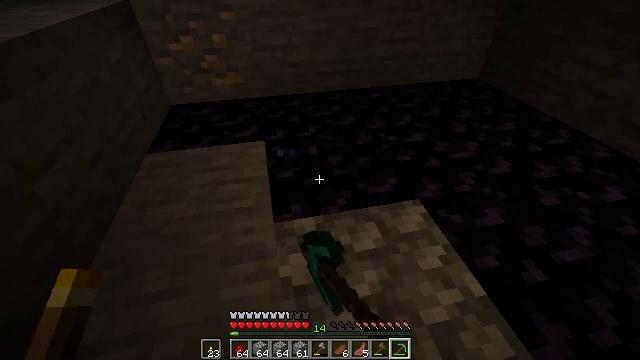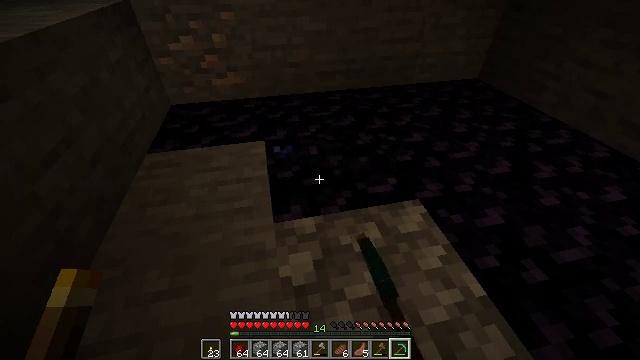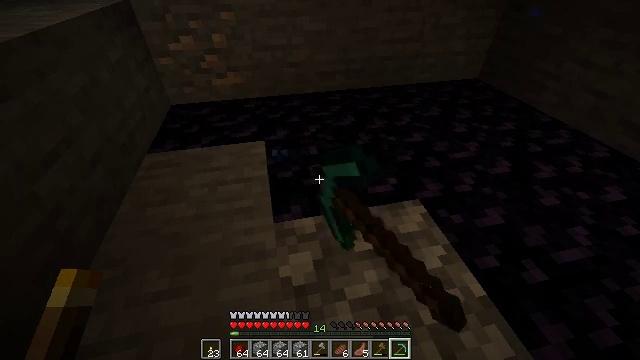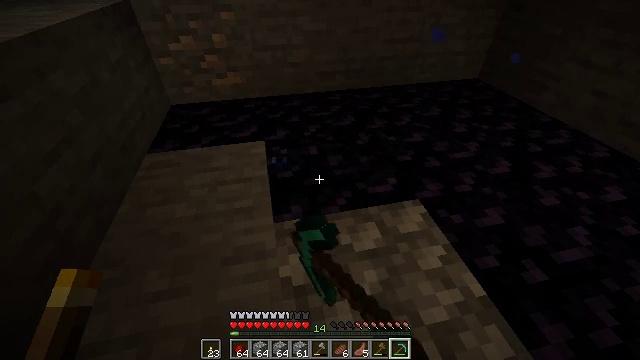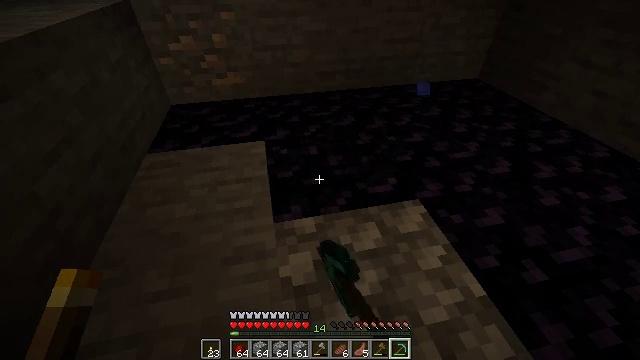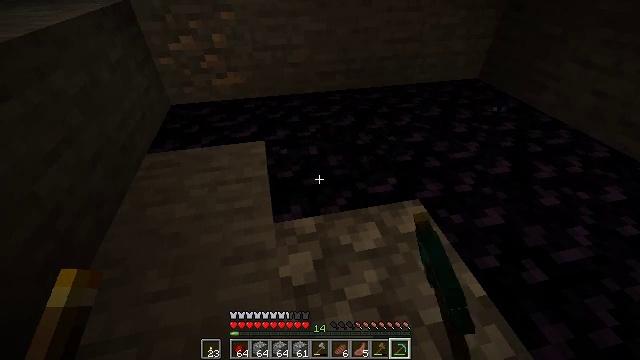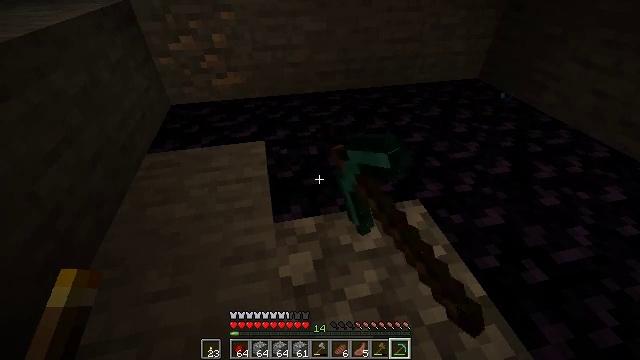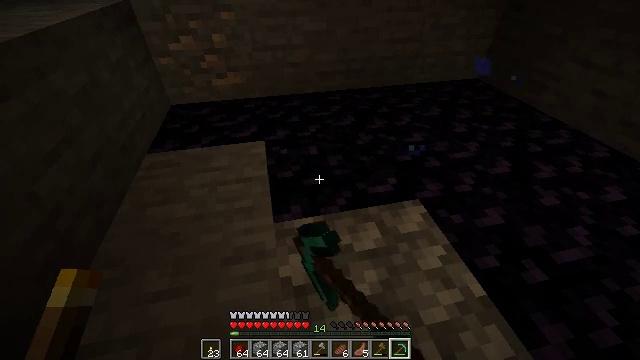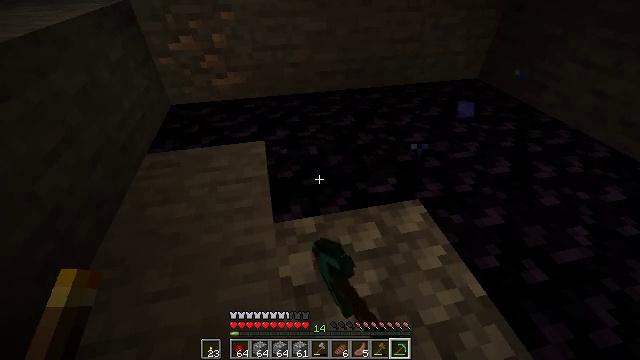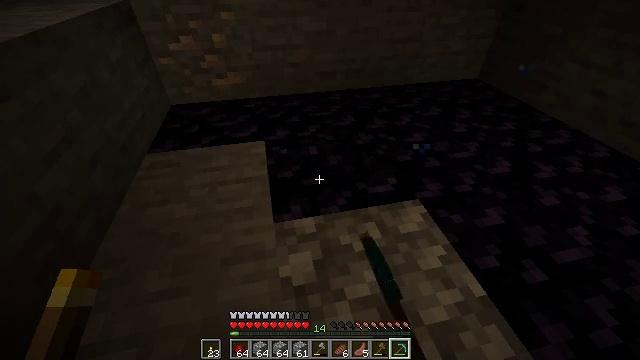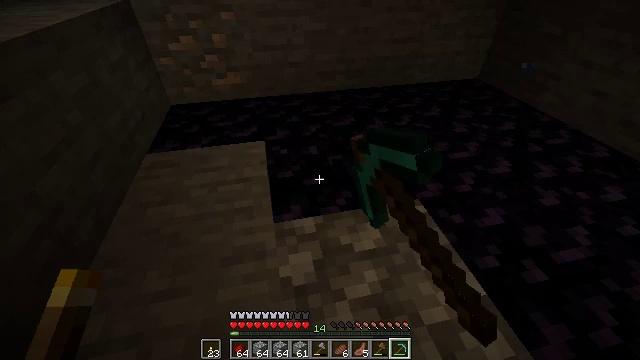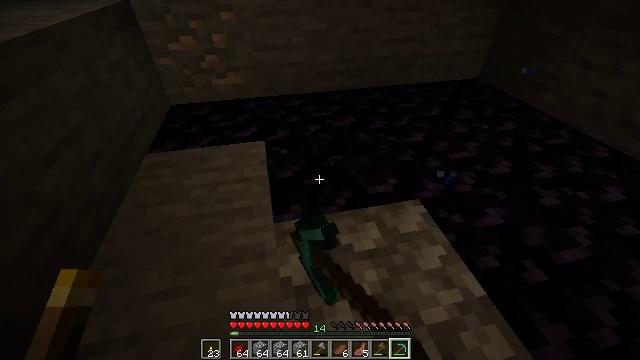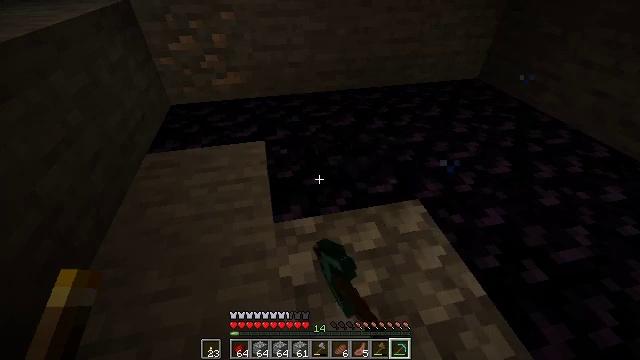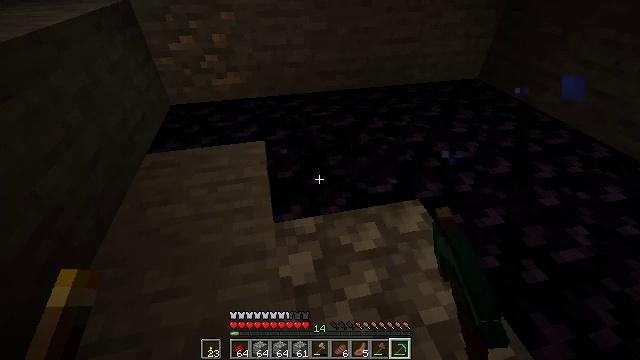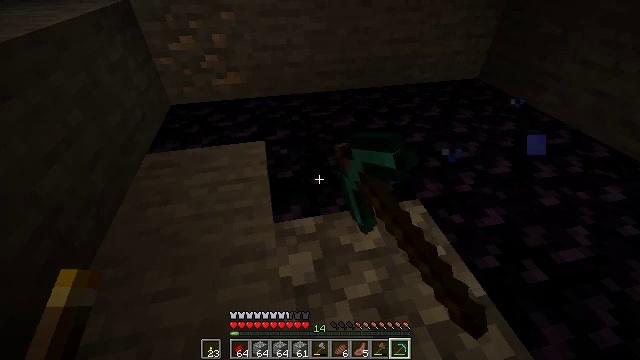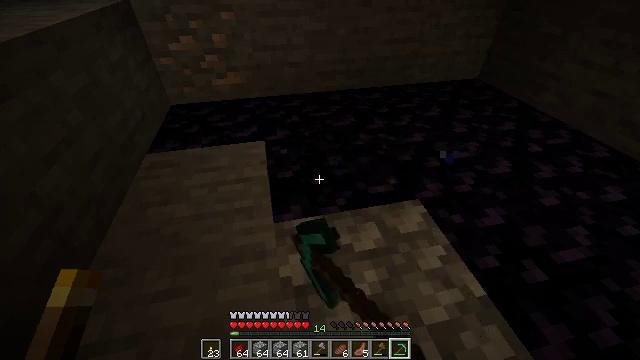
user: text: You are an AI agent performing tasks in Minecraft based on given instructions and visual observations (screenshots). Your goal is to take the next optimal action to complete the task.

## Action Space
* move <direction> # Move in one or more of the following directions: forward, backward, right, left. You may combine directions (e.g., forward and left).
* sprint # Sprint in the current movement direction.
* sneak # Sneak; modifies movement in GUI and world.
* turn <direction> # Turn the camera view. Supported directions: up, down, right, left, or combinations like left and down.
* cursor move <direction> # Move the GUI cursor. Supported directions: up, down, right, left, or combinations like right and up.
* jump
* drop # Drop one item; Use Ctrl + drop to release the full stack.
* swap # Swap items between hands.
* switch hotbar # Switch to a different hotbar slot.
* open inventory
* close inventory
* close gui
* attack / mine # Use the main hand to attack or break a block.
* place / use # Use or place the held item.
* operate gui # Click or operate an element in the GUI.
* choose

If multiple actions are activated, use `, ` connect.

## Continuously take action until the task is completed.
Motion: motion action
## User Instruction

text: Harvest obsidian for portal building.
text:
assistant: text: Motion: sneak, attack / mine
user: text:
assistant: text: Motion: sneak, attack / mine
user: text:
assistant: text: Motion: sneak, attack / mine
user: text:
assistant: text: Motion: sneak, attack / mine
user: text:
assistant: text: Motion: sneak, attack / mine
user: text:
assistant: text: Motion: sneak, attack / mine
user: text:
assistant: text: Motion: sneak, attack / mine
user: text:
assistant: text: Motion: sneak, attack / mine
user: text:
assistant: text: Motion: sneak, attack / mine
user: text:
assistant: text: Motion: sneak, attack / mine
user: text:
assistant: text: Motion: sneak, attack / mine
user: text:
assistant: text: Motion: sneak, attack / mine
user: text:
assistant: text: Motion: sneak, attack / mine
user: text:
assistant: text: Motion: sneak, attack / mine
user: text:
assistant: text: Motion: sneak, attack / mine
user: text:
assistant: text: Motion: sneak, attack / mine
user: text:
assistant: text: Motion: sneak, attack / mine
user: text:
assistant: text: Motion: sneak, attack / mine
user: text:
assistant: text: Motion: sneak, attack / mine
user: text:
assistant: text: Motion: sneak, attack / mine
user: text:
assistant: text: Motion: sneak, attack / mine
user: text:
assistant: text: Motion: sneak, attack / mine
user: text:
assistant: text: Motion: sneak, attack / mine
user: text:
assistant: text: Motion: sneak, attack / mine
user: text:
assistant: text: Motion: sneak, attack / mine
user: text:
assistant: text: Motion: sneak, attack / mine
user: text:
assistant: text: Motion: sneak, attack / mine
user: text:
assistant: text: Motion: move forward, sneak, attack / mine
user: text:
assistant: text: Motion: move forward, sneak
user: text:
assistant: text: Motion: move forward, sneak